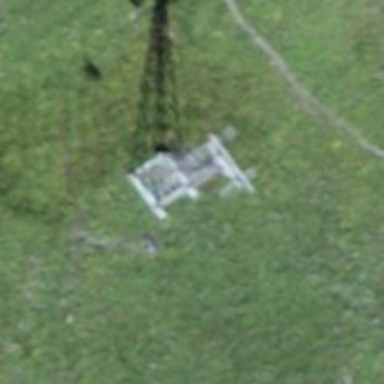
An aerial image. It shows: Pylon used for aerialway.